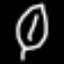
Label: leaf